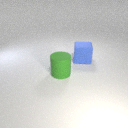
large blue rubber cube to the right of large green rubber cylinder